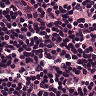
Metastatic tissue present: no